The image is an STFT spectrogram (time versus frequency) of a rolling-element bearing's vibration signal. Based on the visible evidence, which condition applies: normal, inner_race, outer_race, ball?
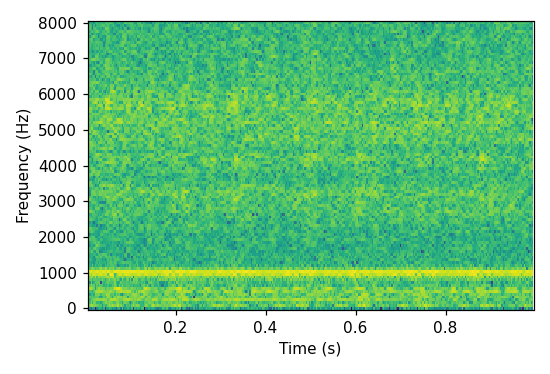
Answer: normal